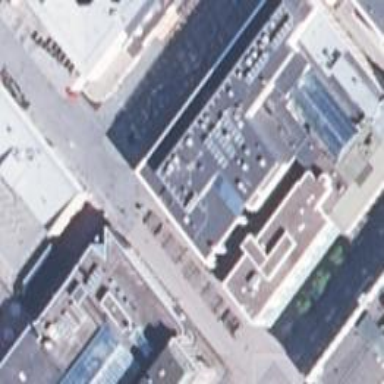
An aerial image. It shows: Mall building.